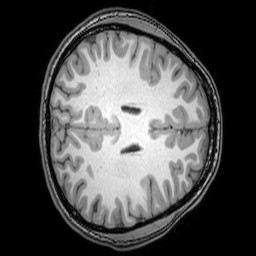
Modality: T1w
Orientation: axial
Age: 18
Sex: female
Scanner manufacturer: philips
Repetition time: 0.008135 s
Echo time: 0.00372 s